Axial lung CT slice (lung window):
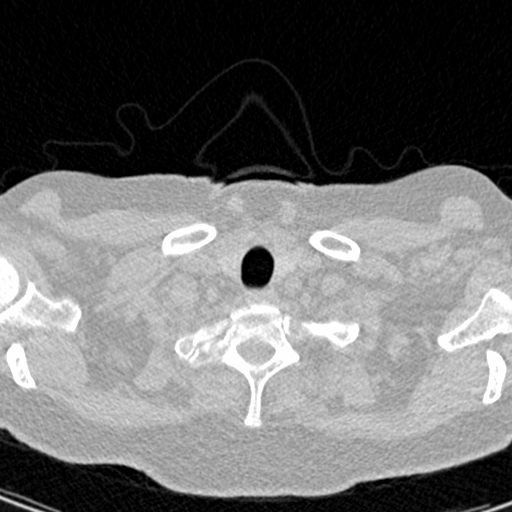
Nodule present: no